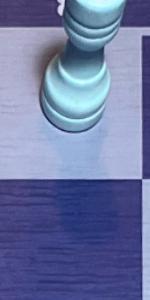
Label: Empty